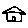
Label: house